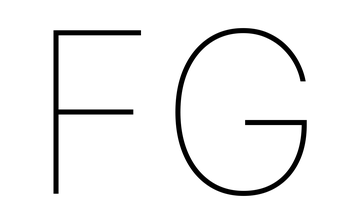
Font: Inter_Thin